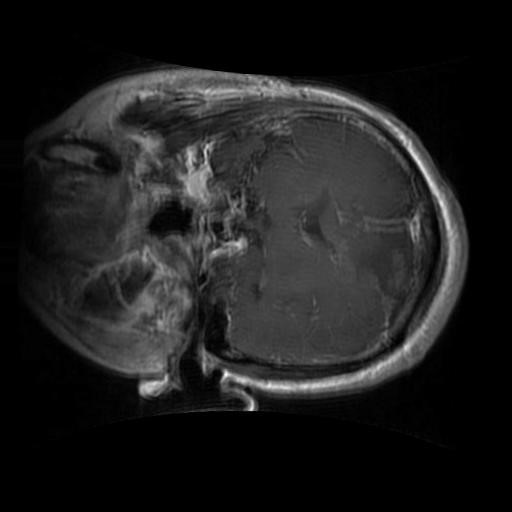
Label: brain_glioma